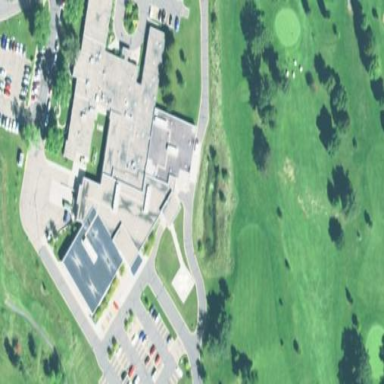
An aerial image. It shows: Hospital building.